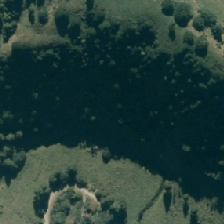
Land cover: indigenous_forest